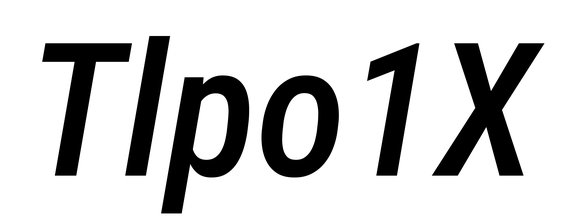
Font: Roboto-Italic_Condensed_Medium_Italic